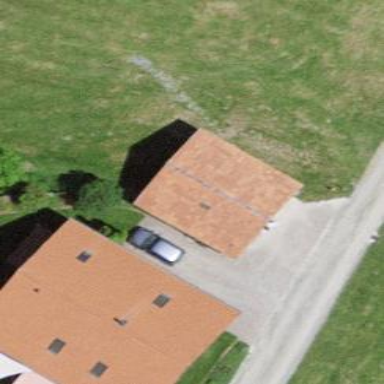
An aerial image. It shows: Garage.